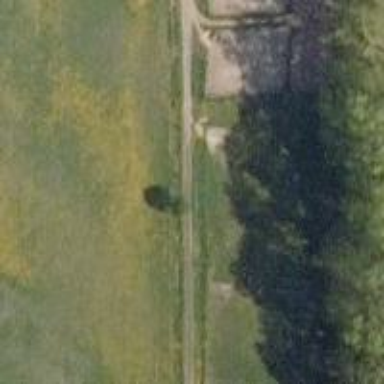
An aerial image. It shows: Pasture used as meadow.